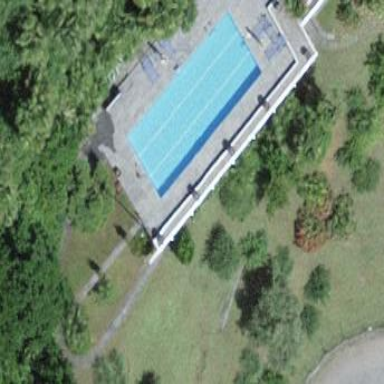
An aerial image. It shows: Swimming pool located in leisure land.